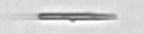
Label: fiber